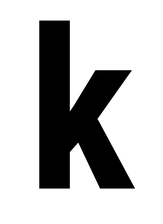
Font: Roboto_Condensed_Bold